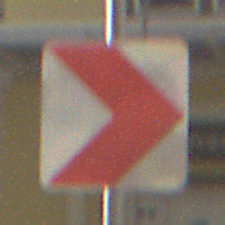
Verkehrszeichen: RichtungstafelnInKurvenKleinLinks
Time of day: MorningAfternoon
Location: Outdoor (Urban)
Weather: PartlyCloudy
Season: NotSpecified
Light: Natural